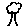
Label: tree